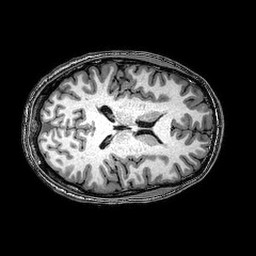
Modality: T1w
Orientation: axial
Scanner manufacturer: philips
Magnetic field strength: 3 T
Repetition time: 0.008149 s
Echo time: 0.00375 s